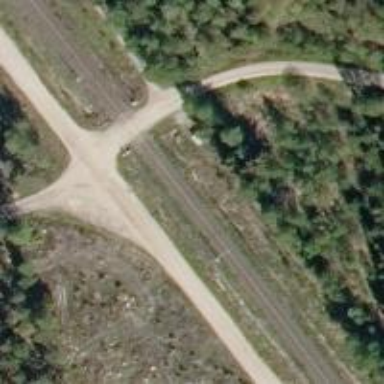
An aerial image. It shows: Railway signal.